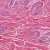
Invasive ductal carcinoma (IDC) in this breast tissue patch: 0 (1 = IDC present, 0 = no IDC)